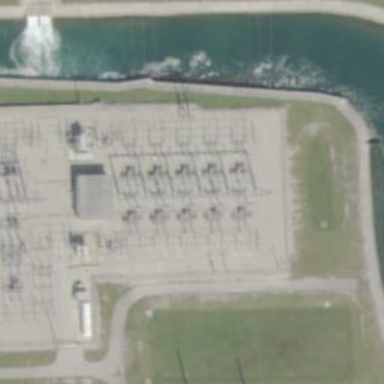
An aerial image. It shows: Switch for power supply.